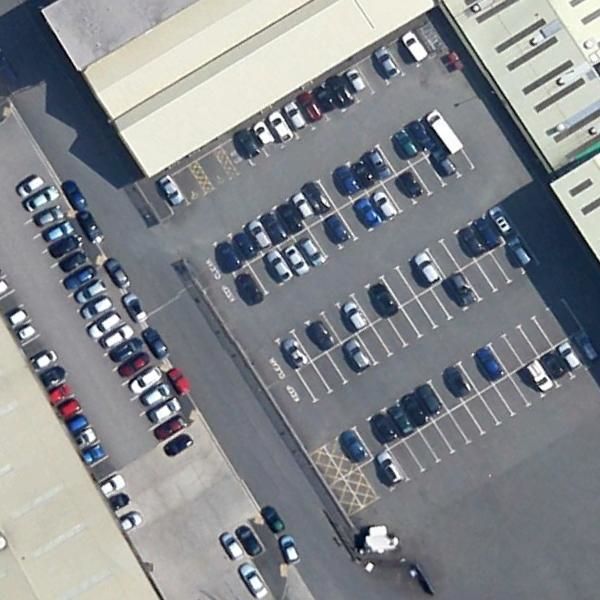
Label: Parking